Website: lowes
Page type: stored-credit-cards
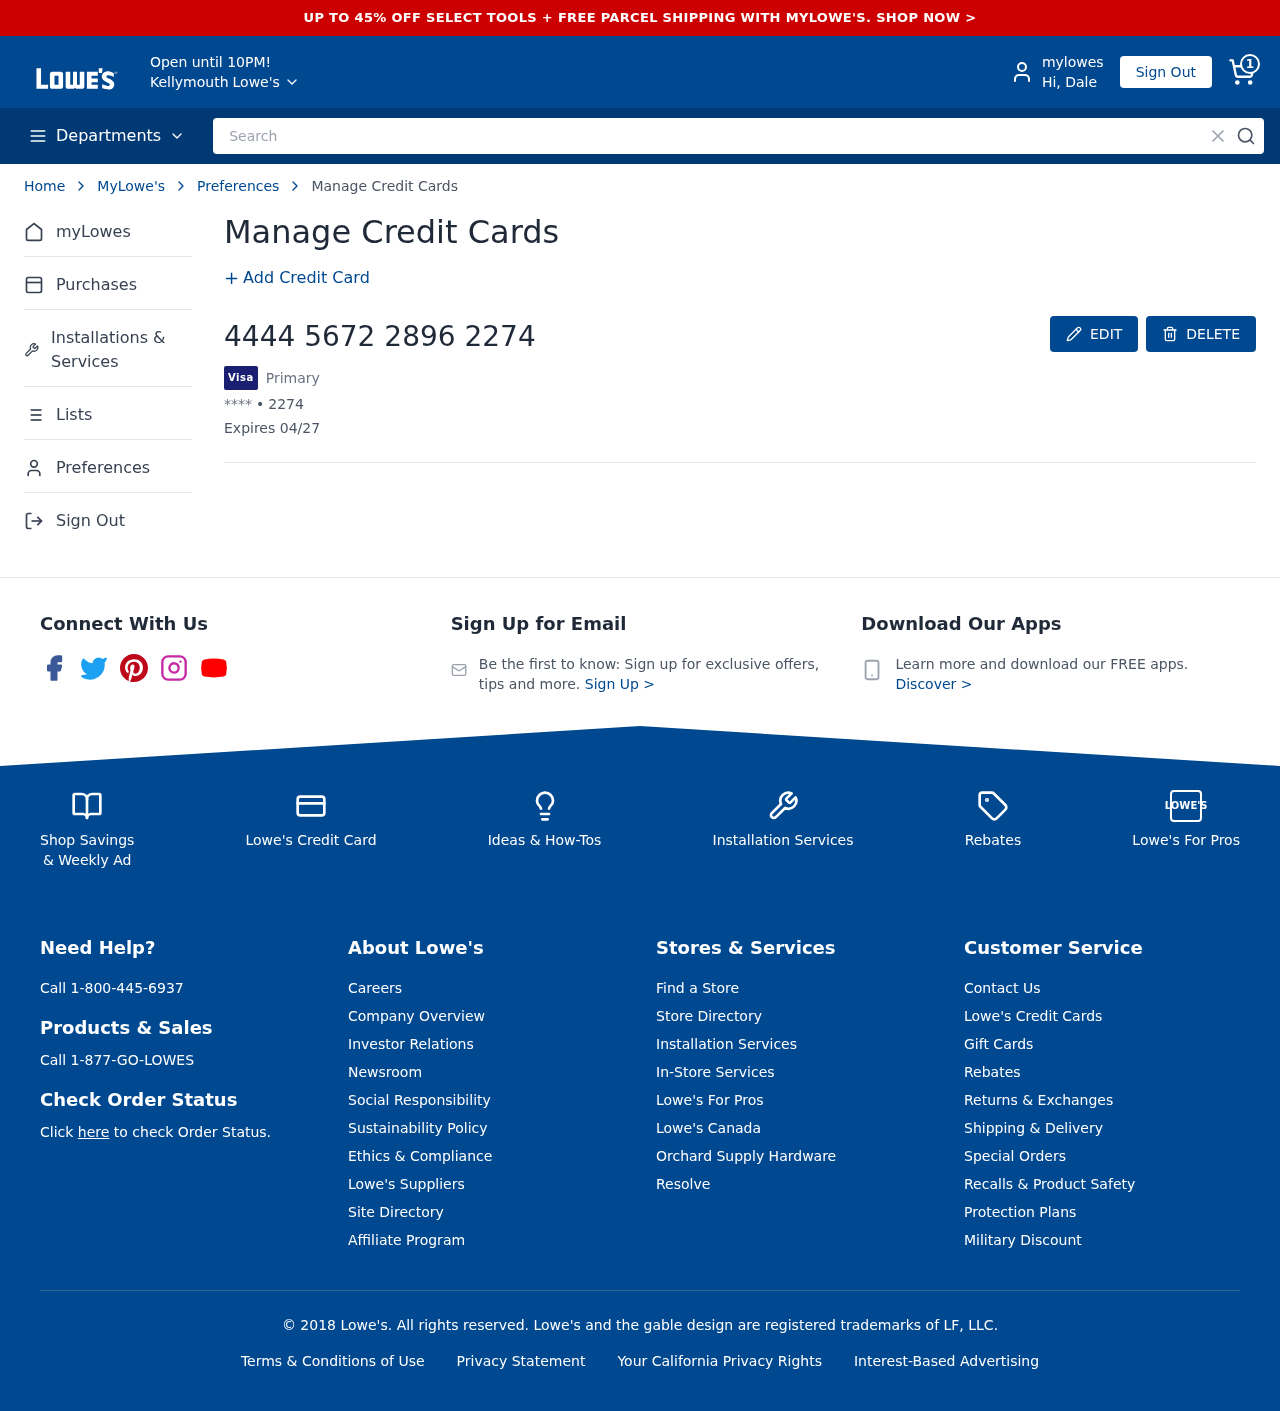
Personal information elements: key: PII_CARD_EXPIRY
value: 04/27
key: PII_CARD_LAST4
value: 2274
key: PII_CARD_NUMBER
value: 4444 5672 2896 2274
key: PII_CARD_TYPE
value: Visa
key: PII_CITY
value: Kellymouth
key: PII_FIRSTNAME
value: Dale
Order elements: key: ORDER_NUM_ITEMS
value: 1
Search elements: key: HEADER_SEARCH
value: Search